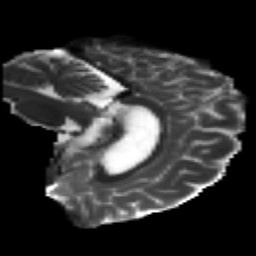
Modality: T2w
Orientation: sagittal
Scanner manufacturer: ge
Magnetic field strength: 3 T
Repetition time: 17 s
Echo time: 0.0864 s